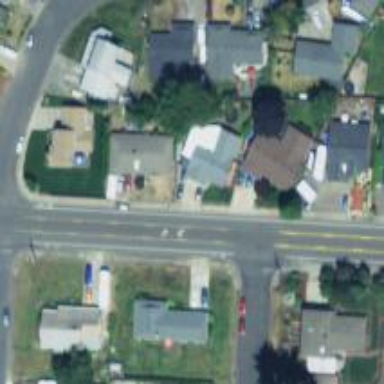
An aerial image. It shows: Residential road with sidewalk on the left side.